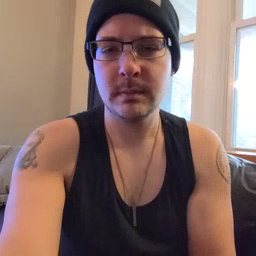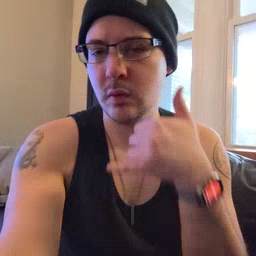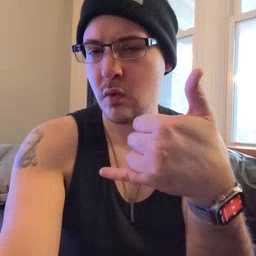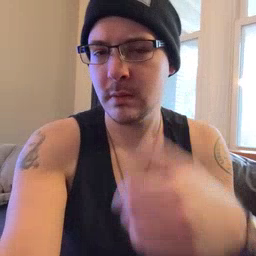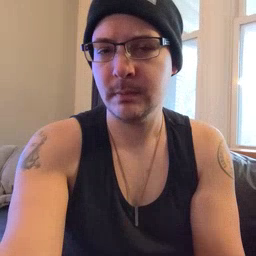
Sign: callonphone